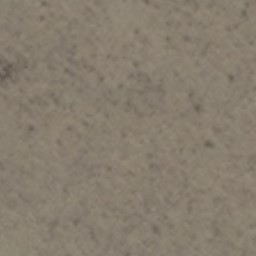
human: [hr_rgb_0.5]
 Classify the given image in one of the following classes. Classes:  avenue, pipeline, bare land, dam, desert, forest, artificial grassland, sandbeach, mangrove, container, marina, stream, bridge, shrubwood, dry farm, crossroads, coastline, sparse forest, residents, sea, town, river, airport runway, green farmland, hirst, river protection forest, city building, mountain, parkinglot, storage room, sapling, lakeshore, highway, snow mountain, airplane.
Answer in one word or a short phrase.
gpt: bare land